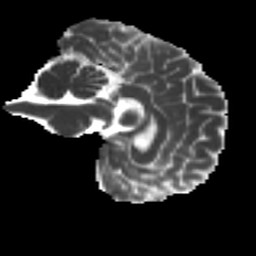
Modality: MD
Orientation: sagittal
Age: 29
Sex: male
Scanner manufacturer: ge
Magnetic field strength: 3 T
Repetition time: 7.8 s
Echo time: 0.0607 s